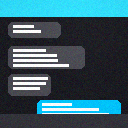
Screen state: on